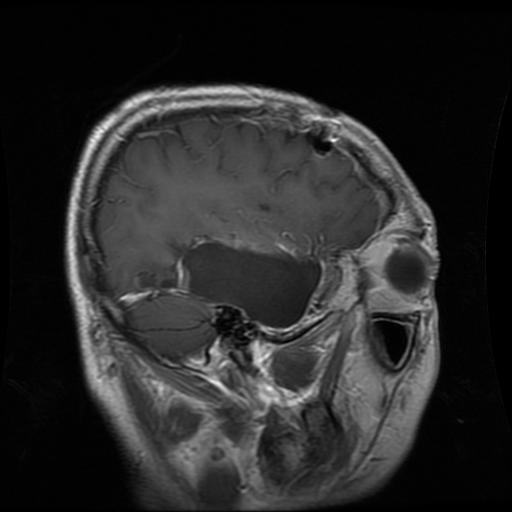
Label: glioma